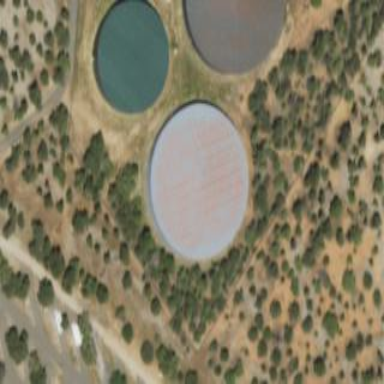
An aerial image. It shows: Water storage tank.